Field crop: maize
Growth stage: 1
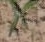
Species: atriplex